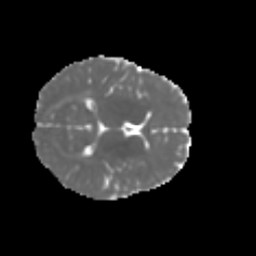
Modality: MD
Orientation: axial
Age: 7
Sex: male
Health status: healthy